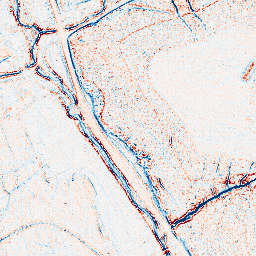
Category: edge_preserving
Decomposition family: anisotropic_diffusion
Decomposition parameters: iterations: 5
kappa: 10
gamma: 0.05
Upsampling method: linear_exact
Upsampling parameters: scale: 4
Upsampling scale: 4